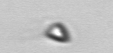
Label: Pyramimonas